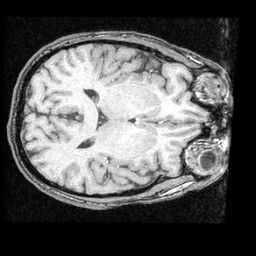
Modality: T1w
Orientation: axial
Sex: male
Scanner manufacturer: ge
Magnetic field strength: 1.5 T
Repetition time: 21 s
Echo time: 0.008 s